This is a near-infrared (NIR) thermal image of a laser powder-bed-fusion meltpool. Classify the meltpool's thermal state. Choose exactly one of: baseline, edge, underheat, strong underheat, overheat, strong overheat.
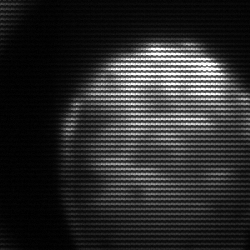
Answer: edge